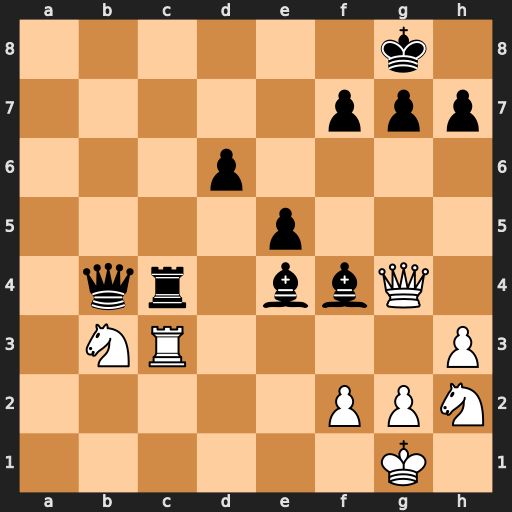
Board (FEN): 6k1/5ppp/3p4/4p3/1qr1bbQ1/1NR4P/5PPN/6K1
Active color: w
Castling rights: -
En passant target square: -
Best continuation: Qc8+ Rxc8 Rxc8#